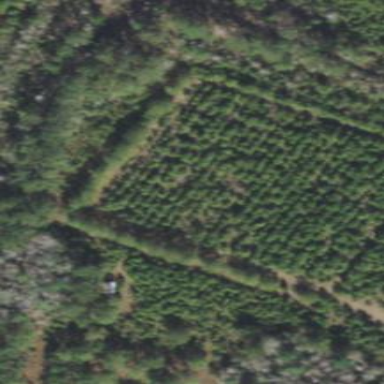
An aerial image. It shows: Plant nursery cultivating trees.